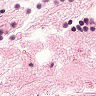
Metastatic tissue present: no